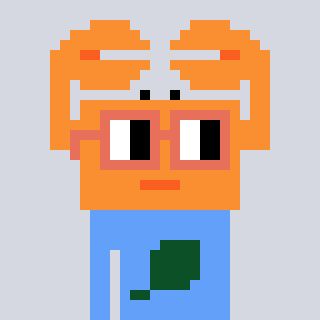
a pixel art character with square orange glasses, a crab-shaped head and a blue-colored body on a cool background